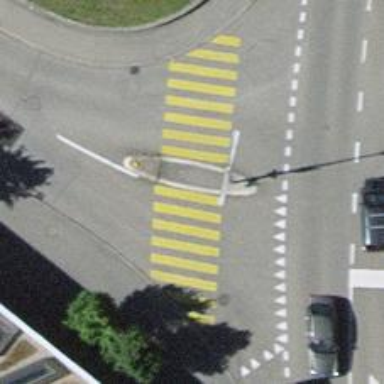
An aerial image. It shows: Zebra crossing on the road.